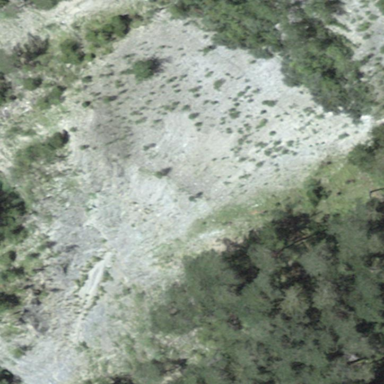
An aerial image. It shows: Natural scree.